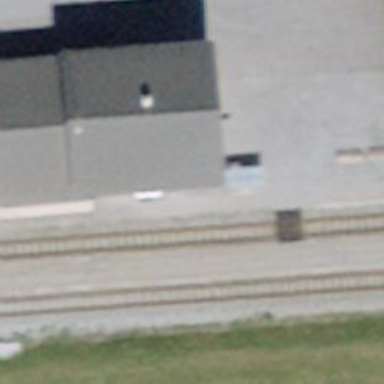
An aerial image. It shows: Entrance to train station.